Question: I have a jQuery mobile button with 2 lines of text with the following CSS rules:
'''
.ui-btn-text {
word-wrap: break-word !important;
white-space: normal !important;
}
'''
jQuery makes a span with the class: 'ui-btn-inner ui-btn-corner-all' around the text.
I want this element to be vertically centered.
When i use 'vertical-align' it has no effect. 'line-height' does not work either because my text can have two lines.
Does anyone have an idea how I can vertically center my text in the button?

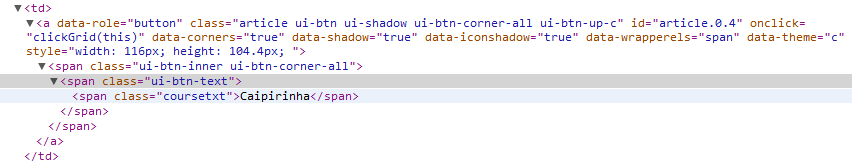
Answer: Inline elements (like '<SPAN>') can only use 'line-height' to fake vertical alignment. So if that won't work for you in this situation because of multiple lines, switch to a tables/cells ('<TD>'). But if jQuery mobile is generating the inner span tags, that won't work for you.
You could also vertical aligning the wrapper '<TD>' instead and make the button have a smaller height so the text itself doesn't need vertical centering. But that means visual design changes.
The HTML specification is not designed for that type of layout. So if the above solutions won't work in your situation, you'll have give up trying to dynamically vertically align text within an inline element, at least via HTML/CSS-only solutions.
Non-CSS solutions include pre-rendered images, Javascript adjustments after data-binding, HTML5 '<CANVAS>' or SVG images, and other advanced workarounds that usually aren't worth the hassle if all you want is vertically aligned text.